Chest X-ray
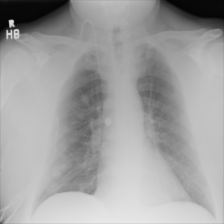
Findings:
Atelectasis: negative
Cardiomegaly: negative
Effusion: negative
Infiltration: negative
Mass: negative
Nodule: negative
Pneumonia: negative
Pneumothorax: negative
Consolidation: negative
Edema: negative
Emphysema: negative
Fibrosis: negative
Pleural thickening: negative
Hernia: negative